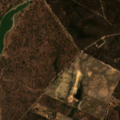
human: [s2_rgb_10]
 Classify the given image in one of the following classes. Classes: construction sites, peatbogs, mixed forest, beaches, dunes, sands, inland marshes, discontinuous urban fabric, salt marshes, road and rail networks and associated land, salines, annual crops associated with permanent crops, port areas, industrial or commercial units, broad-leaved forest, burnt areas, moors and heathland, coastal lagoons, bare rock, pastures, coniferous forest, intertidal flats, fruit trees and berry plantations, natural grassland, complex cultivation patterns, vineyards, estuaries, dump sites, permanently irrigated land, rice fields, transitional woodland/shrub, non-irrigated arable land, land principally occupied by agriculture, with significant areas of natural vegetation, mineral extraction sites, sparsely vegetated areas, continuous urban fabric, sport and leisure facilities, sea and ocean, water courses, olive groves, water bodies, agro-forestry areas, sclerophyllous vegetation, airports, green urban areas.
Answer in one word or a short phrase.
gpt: vineyards, broad-leaved forest, mixed forest, water bodies